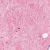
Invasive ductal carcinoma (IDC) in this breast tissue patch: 0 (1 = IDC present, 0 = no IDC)